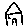
Label: house